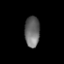
Tissue: prostate
Cell type: Myeloid cells
Senescence score: 0.319
Nuclear area (px): 449
Mean DAPI intensity: 106.771